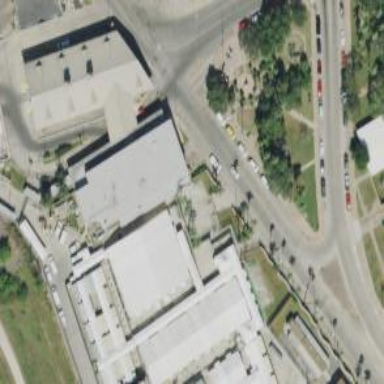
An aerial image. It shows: Government office building.